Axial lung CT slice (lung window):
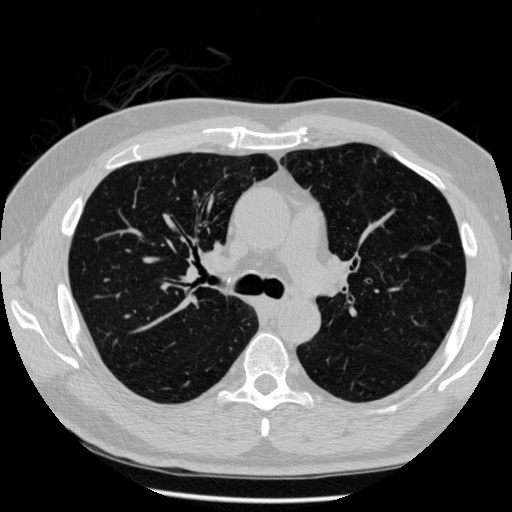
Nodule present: no